Question: Hi I am using the jwplayer to generate the video for my website. Video is autoplaying on web browsers but for mobile device its not auto playing and loading showing there.
Script used to setup jwplayer is below:
version: 6.11
Here are the setting for the player
'''
_player = jwplayer('dv_VideoPlayerUrl').setup({
'id': 'playerID',
'width': '100%',//options.width,
'height': '100%',// options.height,
'file': "my .mp4 file here",
'streamer': ((isAndroidStream) ? filePath : ''),
'flashplayer': '../../Scripts/JWPlayer/jwplayer.flash.swf',
'html5player': '../../Scripts/JWPlayer/jwplayer.html5.js',
'primary': 'flash',
'autostart': 'true',
'''
What is wrong with this script that my video not auto playing on mobile device.
How can I fix this issue?
Screen showing here on mobile devices.

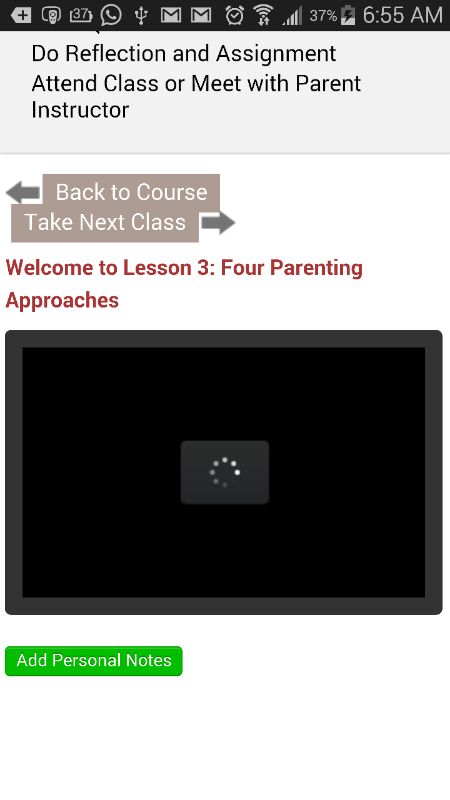
Answer: It is not recommended to have 'autostart' for mobile device.
> As @MisterNeutron mentioned > mobile devices won't autostart for very good reasons - expensive
bandwidth, and not wanting to have a noisy video start playing while
you're in a meeting, restaurant, etc. On most sites, I'd like to ban
autostart videos even on desktop machines
Also Mobile device does not support the auto start, see below
<URL>
<URL>
<URL>
Even if use 'onReady' API of jwplayer to 'play()' function
'''
jwplayer().onReady(function() {
jwplayer().play();
}
'''
it will not work without 'touch event' in mobile device.There could be workaround for this where you provide an overlay over video player or keep a play button, only for mobile devices, where user will be asked to click on button and 'onclick' you can play the jwplayer.
'''
$(document).ready(function() {
$("#video1").bind("click", function() {
jwplayer().play();
});
});
'''
Anyways, jwplayer itself have this functionality where user clicks on video to play without autostart.
I am just giving you various options to pick from, select whichever is convenient to your project.